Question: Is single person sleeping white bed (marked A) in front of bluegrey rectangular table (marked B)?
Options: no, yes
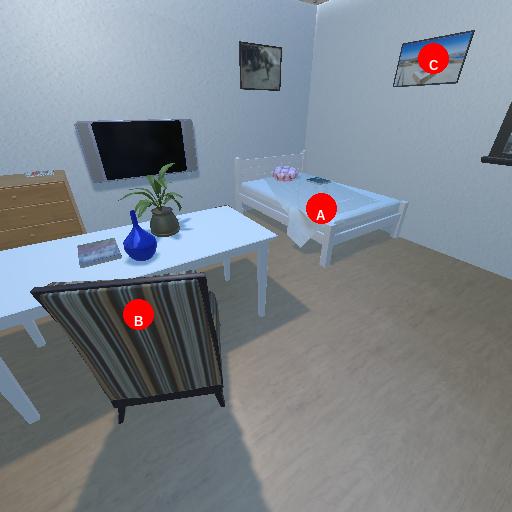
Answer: no